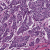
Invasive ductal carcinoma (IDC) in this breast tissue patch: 1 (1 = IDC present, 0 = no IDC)